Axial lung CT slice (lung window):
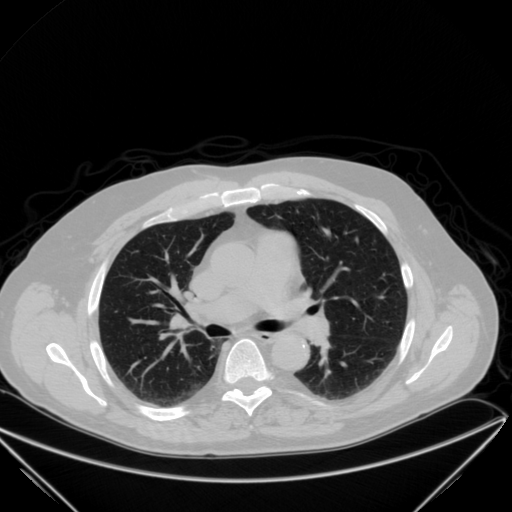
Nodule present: no